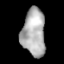
Tissue: lung
Cell type: Epithelial cells
Senescence score: 0.1738
Nuclear area (px): 1082
Mean DAPI intensity: 174.887